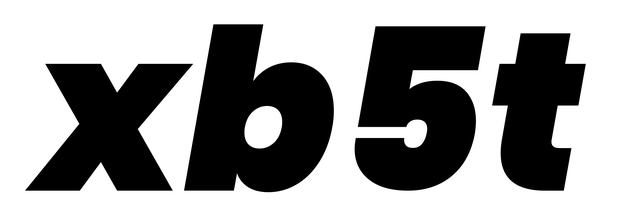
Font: Poppins-BlackItalic